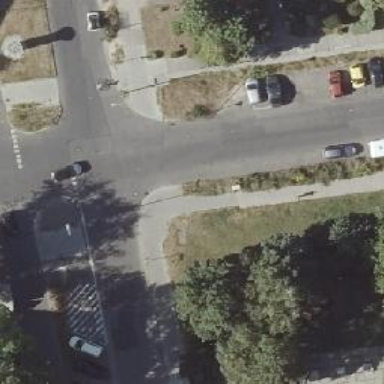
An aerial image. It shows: Road with "give way" sign.